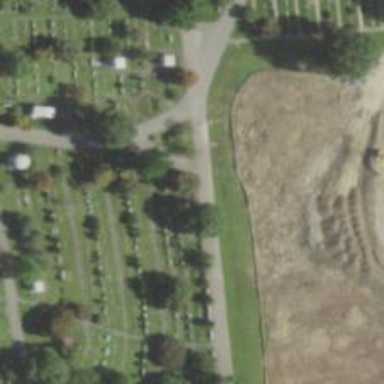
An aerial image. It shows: Road within cemetery.